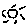
Label: sun